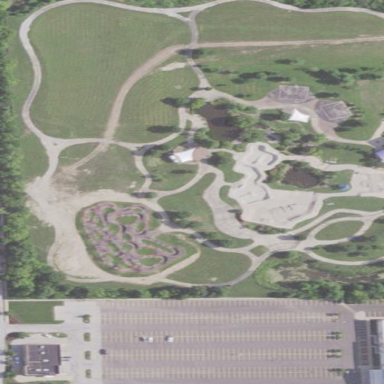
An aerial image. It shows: Cycling track within leisure land area.